Question: When I click on the 'T' button in the Font attribute, the sub menu doesn't appear. I'm talking about this button:

The button on the far right of the Font attribute. The sub menu won't appear no matter what I do. I closed Xcode, uninstalled and installed it again without any success.
I'm using OS X Yosemite and Xcode 6.1.1.
I had this problem on OS X Mavericks with Xcode 6.1.1 as well.
Does any one have this issue as well?
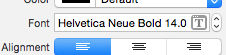
Answer: It works when short-clicking on it. If the click takes a little bit too long, the popup won't appear.